Field crop: maize
Growth stage: 2
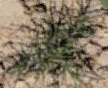
Species: salsola